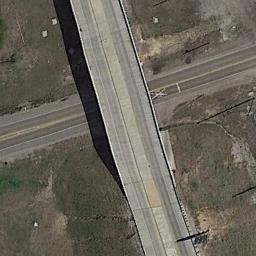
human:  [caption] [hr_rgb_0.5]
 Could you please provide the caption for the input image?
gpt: The grass is under the overpass .

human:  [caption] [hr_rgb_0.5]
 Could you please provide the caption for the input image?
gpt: The cross-line overpass is over the road on the wasteland .

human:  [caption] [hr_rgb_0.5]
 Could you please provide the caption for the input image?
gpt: There are three overpasses built above the other three roads .

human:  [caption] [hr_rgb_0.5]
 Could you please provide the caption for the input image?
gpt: The overpass is next to the bare land .

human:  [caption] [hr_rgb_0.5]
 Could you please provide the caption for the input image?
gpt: There are brown lawns around the overpass .